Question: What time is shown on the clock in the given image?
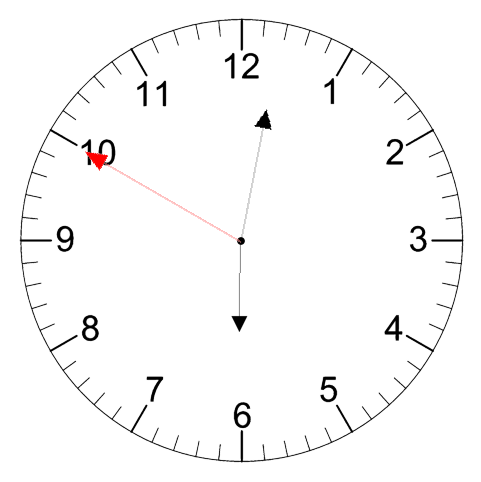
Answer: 06:01:50